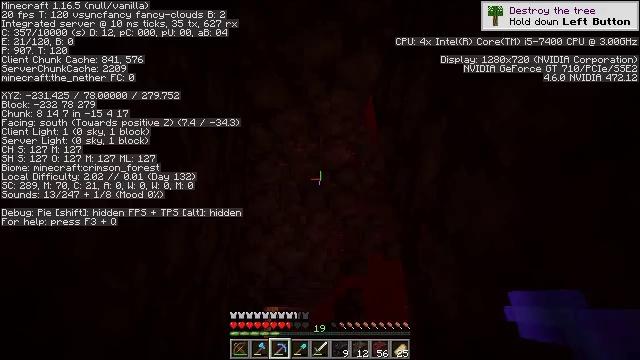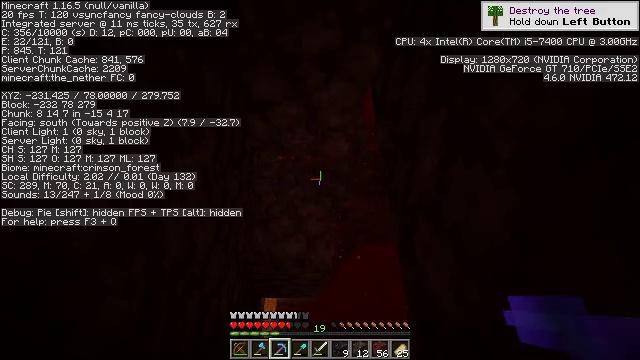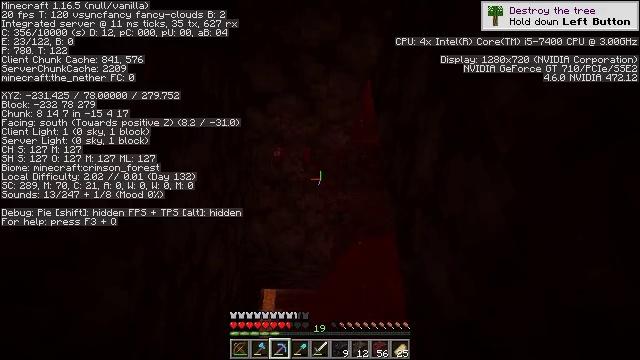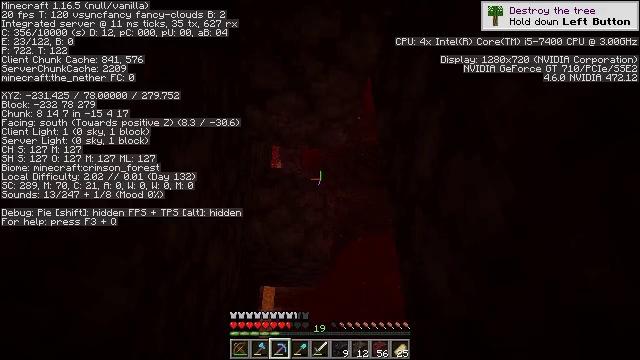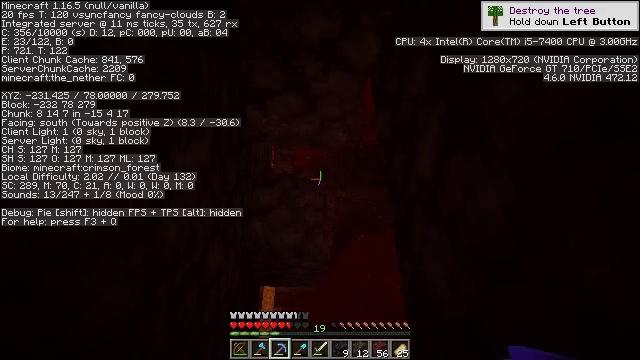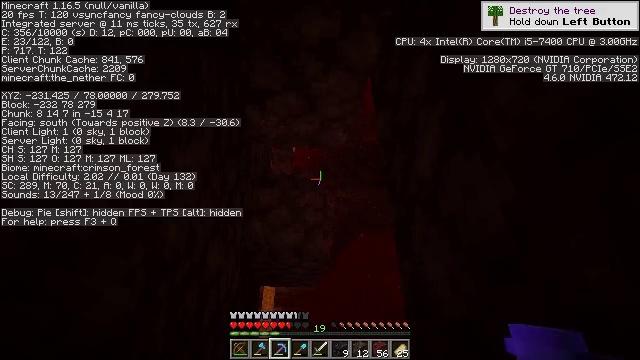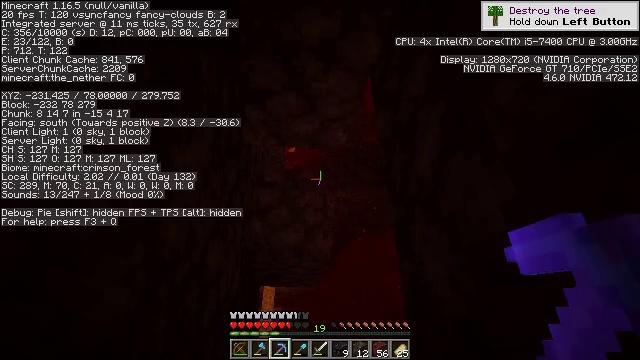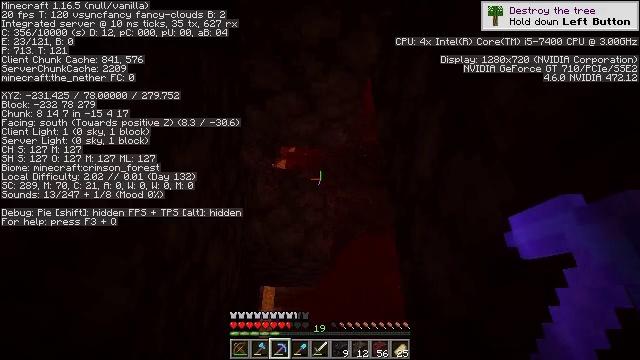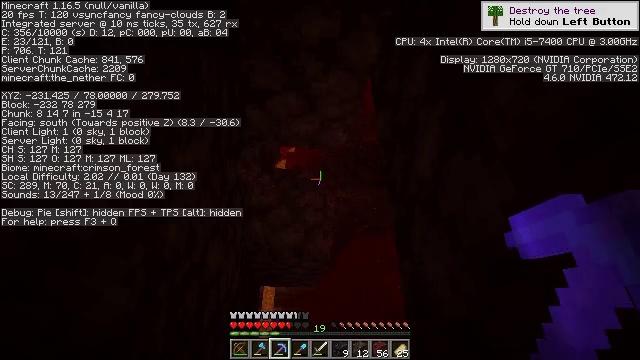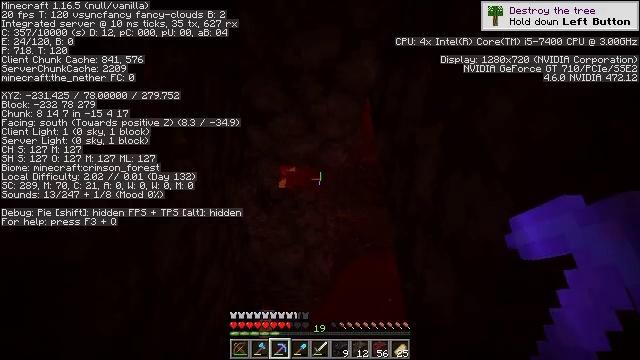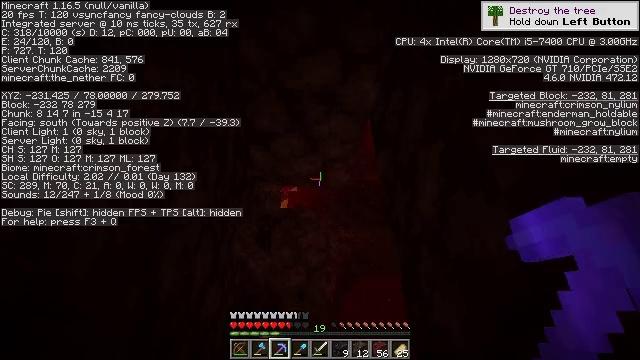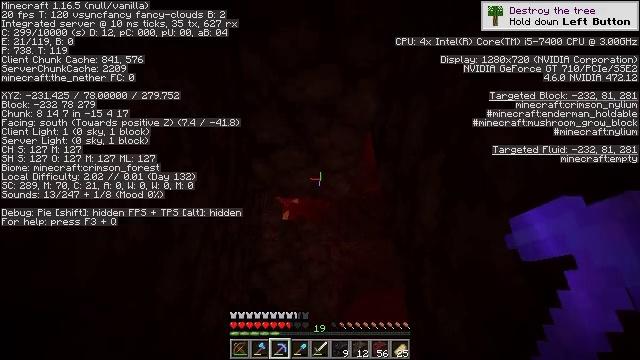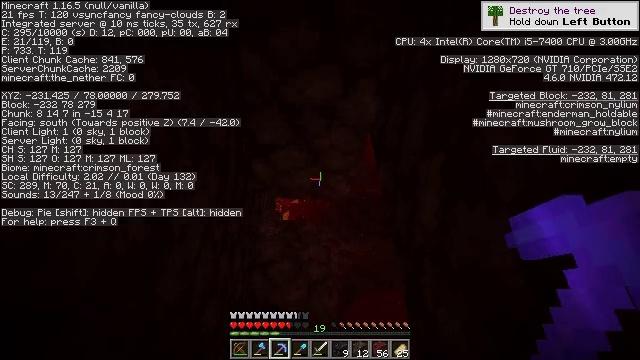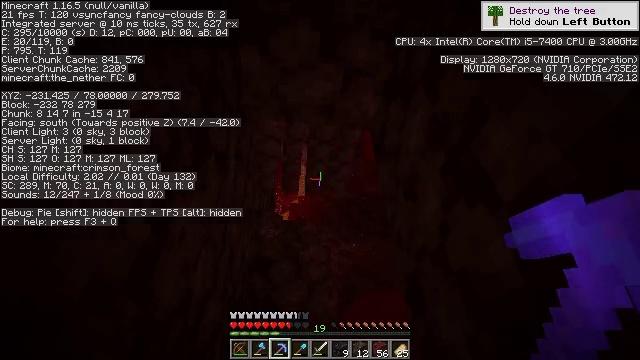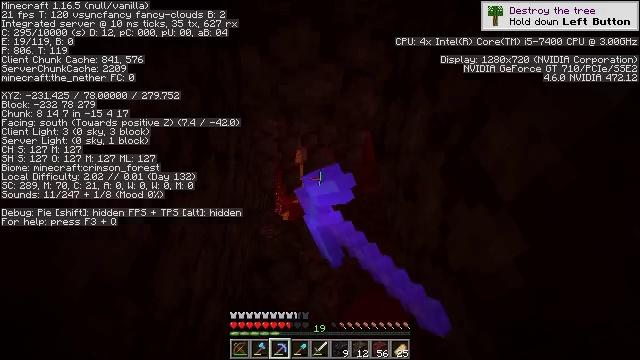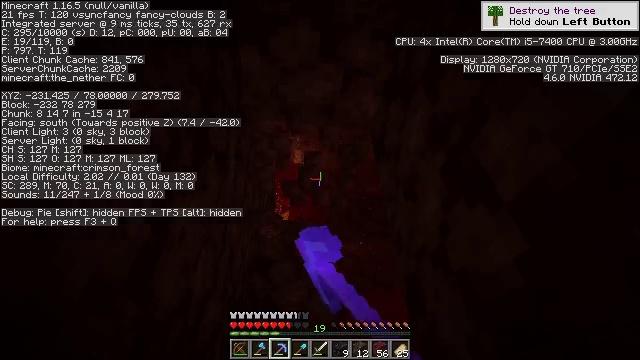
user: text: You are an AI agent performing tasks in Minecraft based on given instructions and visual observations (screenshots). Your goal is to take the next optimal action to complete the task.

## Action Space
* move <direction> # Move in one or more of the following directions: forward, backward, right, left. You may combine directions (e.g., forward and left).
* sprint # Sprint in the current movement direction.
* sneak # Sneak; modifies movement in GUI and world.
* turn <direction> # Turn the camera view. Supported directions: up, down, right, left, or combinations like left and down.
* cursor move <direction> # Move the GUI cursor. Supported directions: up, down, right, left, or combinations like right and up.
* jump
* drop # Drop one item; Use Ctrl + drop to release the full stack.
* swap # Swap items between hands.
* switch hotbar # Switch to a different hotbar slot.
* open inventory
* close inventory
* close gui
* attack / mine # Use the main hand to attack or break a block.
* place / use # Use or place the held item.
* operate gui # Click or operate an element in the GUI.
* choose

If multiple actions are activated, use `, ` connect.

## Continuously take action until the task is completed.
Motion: motion action
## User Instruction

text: Remove crimson nylium from the terrain.
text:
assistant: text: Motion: sneak, turn down
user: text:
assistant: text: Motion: sneak, turn down
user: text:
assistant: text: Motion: sneak
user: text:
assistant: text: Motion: sneak
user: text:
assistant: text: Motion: sneak
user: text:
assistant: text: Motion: sneak
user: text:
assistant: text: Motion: sneak
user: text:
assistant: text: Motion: sneak
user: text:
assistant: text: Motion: sneak, turn up
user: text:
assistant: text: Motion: sneak, turn up
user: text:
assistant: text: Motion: sneak, turn up
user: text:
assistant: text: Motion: sneak
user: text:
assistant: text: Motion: sneak, attack / mine
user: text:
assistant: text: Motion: sneak, attack / mine
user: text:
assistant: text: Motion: sneak, attack / mine
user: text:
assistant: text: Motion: sneak, attack / mine
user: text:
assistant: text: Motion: sneak, attack / mine
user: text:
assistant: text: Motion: sneak, attack / mine